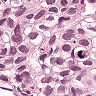
Metastatic tissue present: yes